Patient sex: M
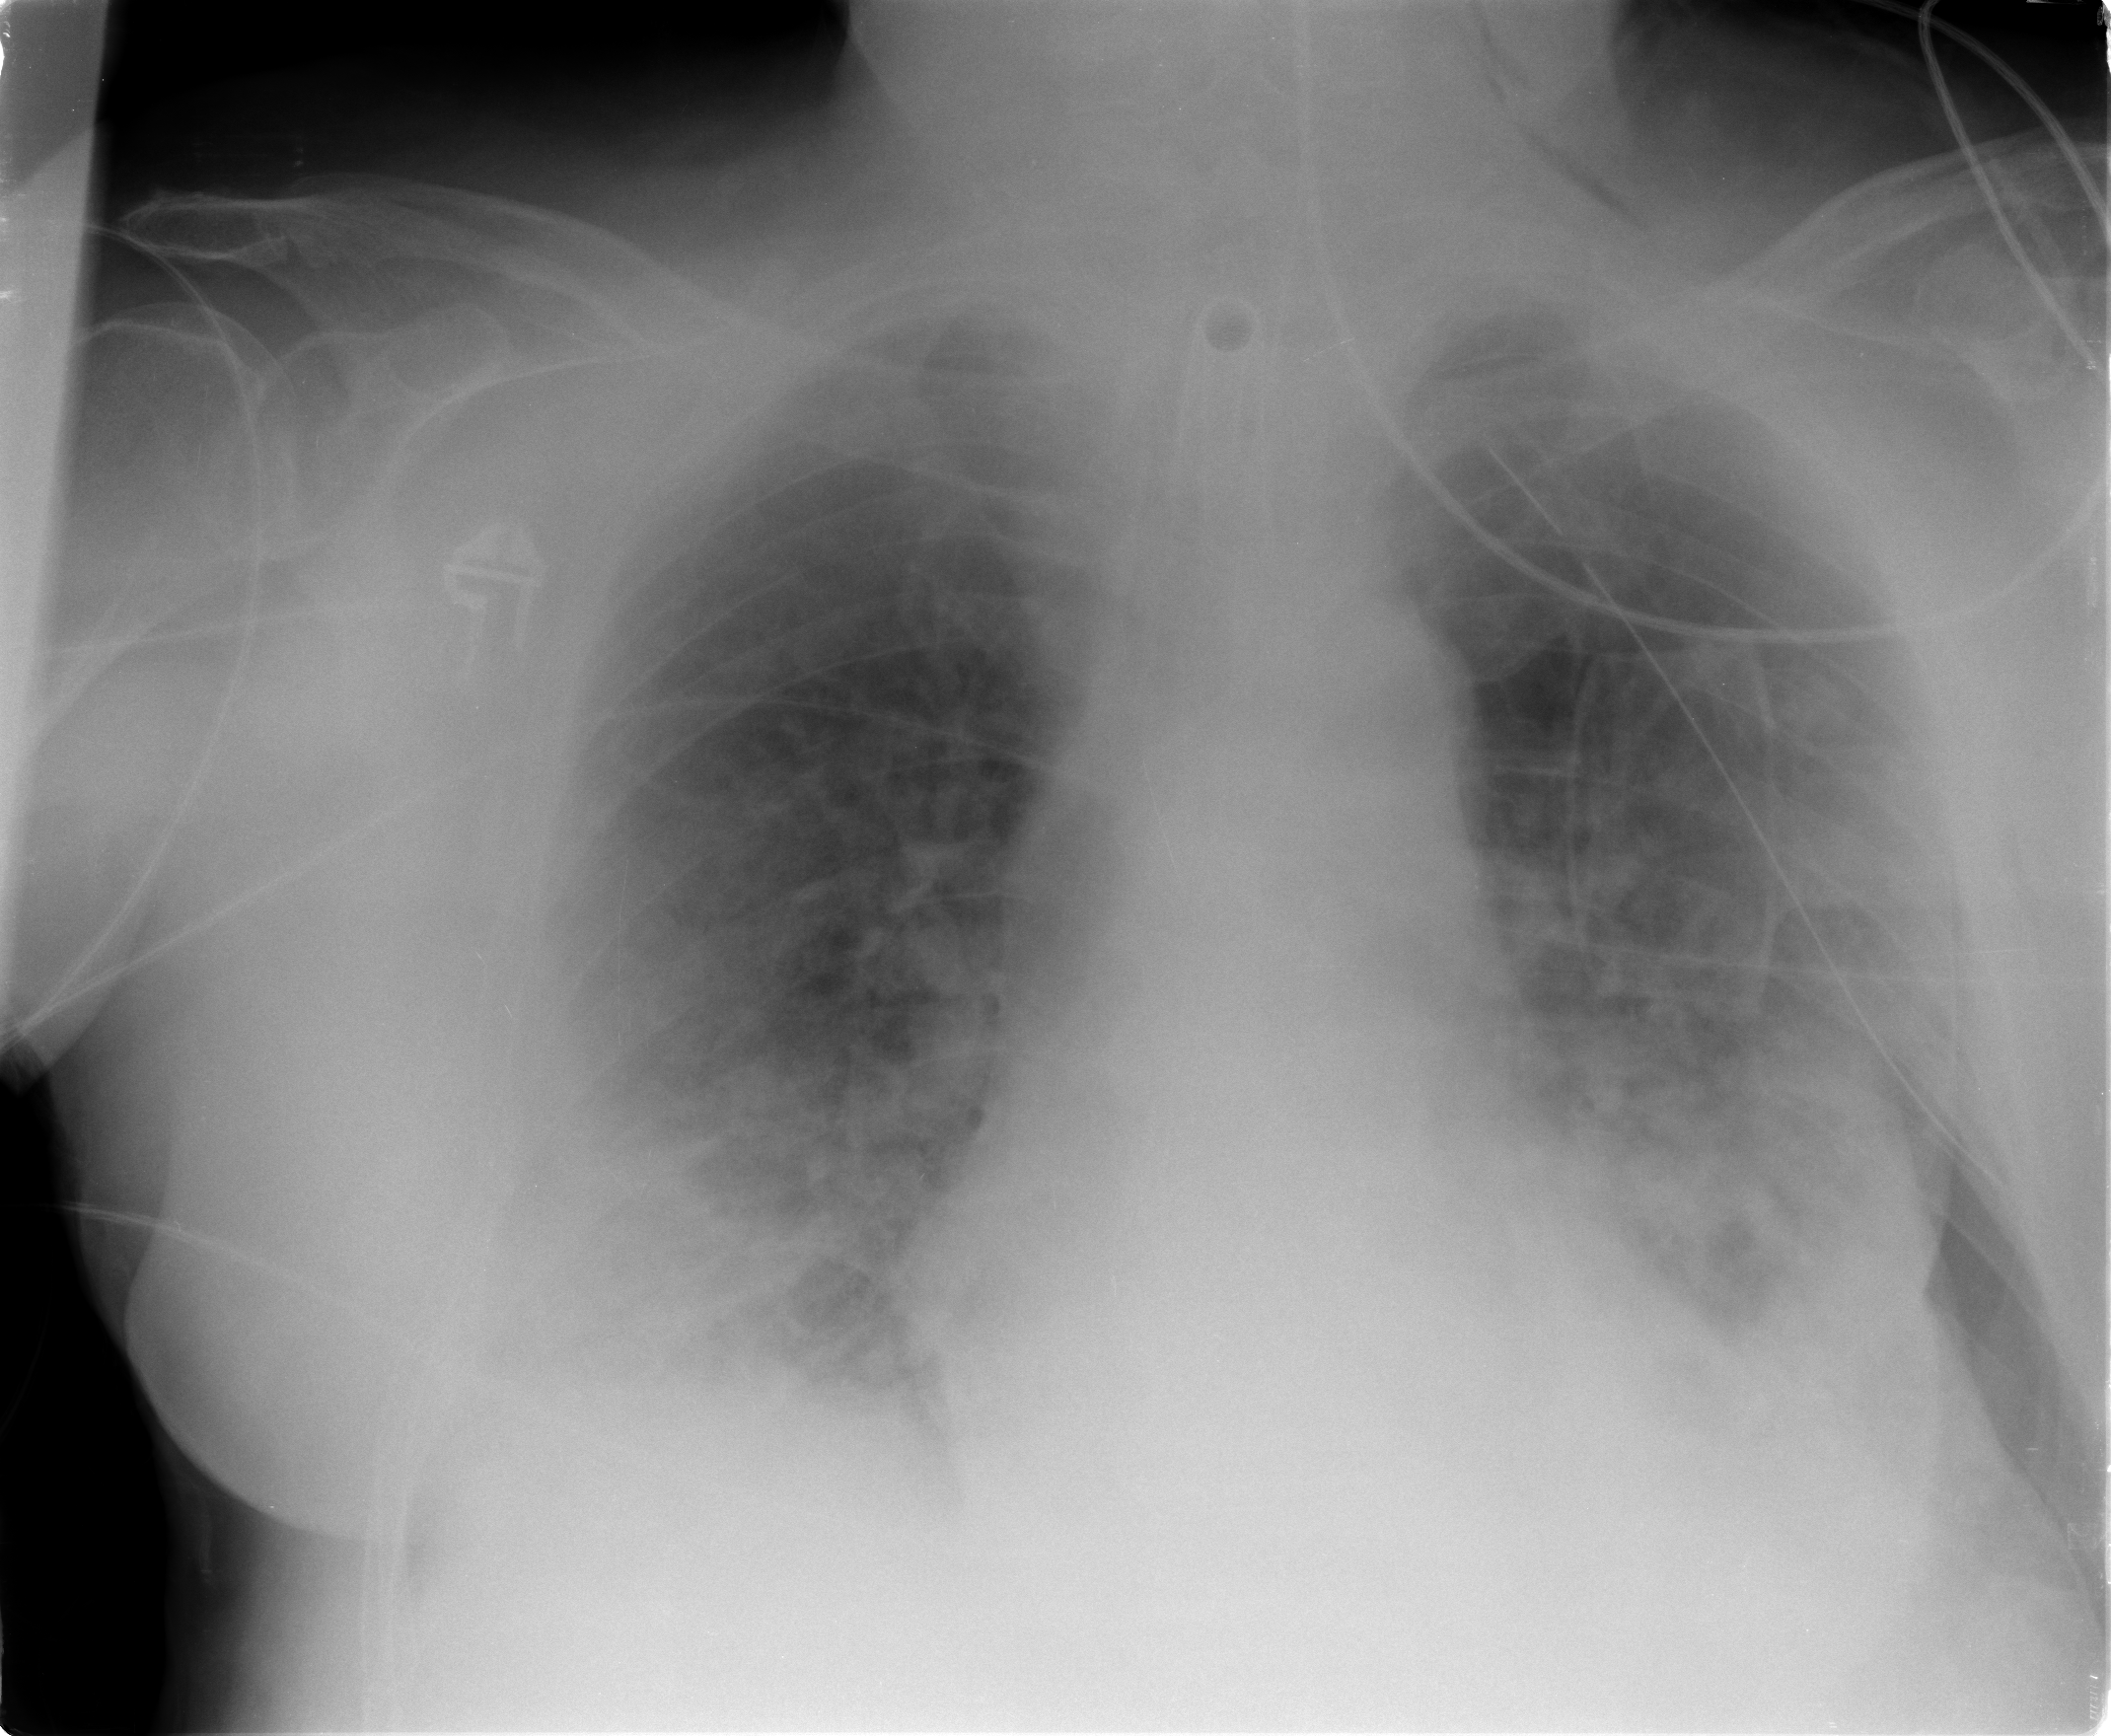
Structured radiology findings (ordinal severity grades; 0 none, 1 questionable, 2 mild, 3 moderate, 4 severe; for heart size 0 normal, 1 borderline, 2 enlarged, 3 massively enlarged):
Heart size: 2
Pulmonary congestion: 3
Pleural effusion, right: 2
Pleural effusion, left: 2
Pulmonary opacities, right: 2
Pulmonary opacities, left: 3
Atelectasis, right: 3
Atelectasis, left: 3